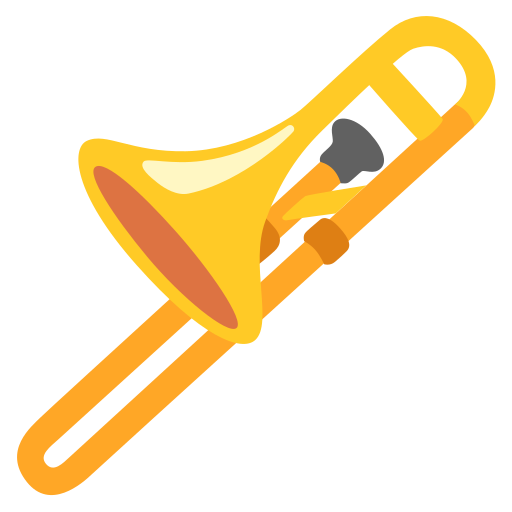
Emoji: 🪊